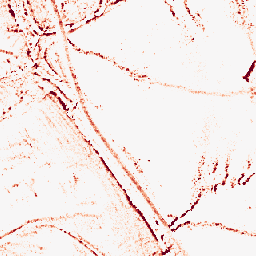
Category: morphological
Decomposition family: morphological_rect
Decomposition parameters: operation: opening
width: 5
height: 5
Upsampling method: nearest
Upsampling parameters: scale: 8
Upsampling scale: 8